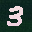
Label: 3